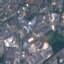
Land use / land cover class: Industrial